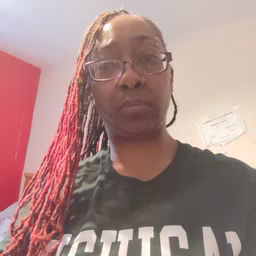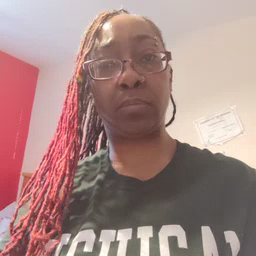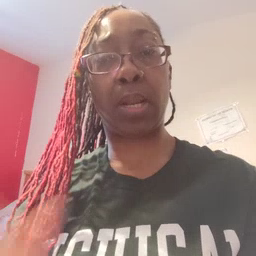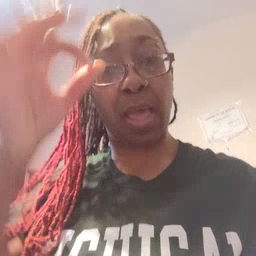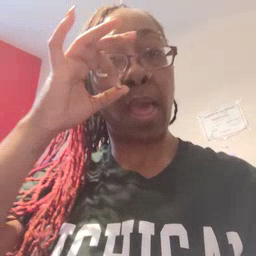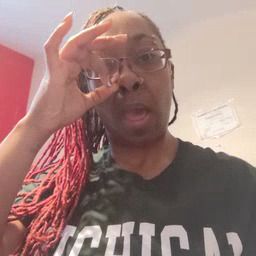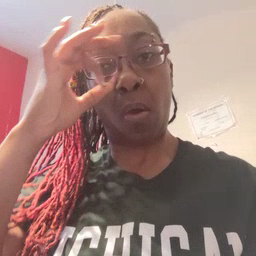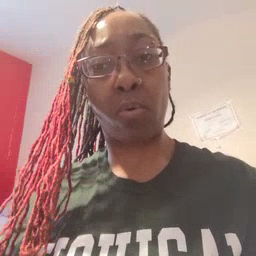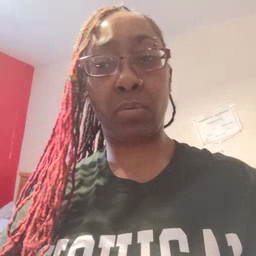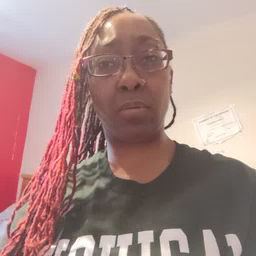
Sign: owl